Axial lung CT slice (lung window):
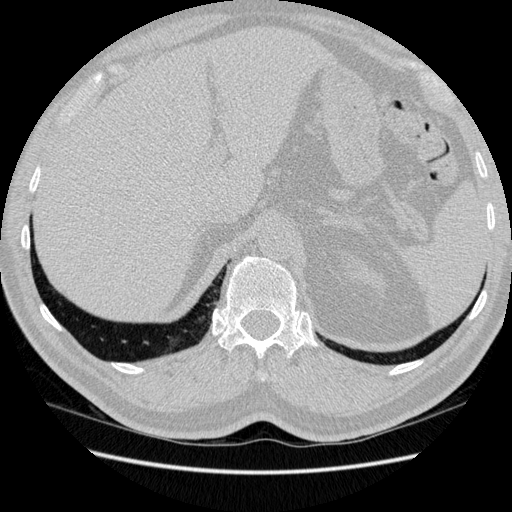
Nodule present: no